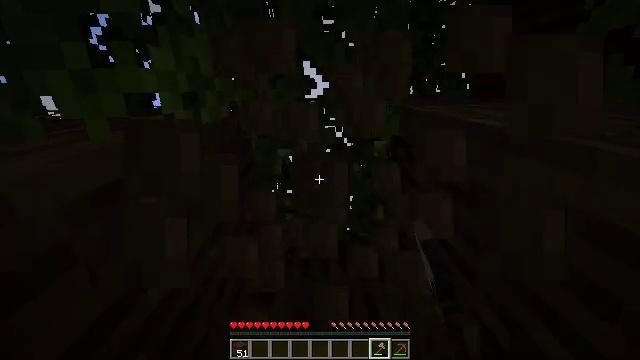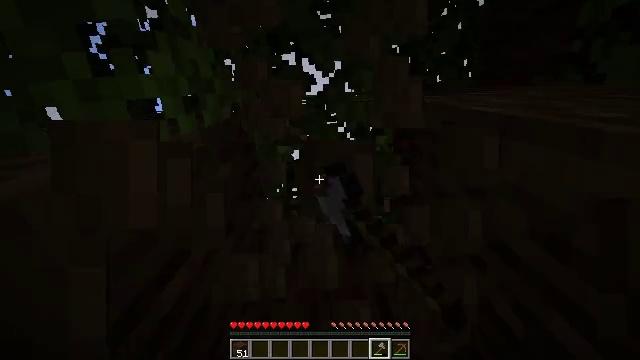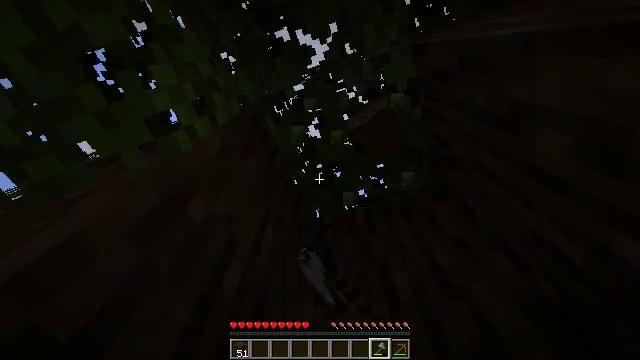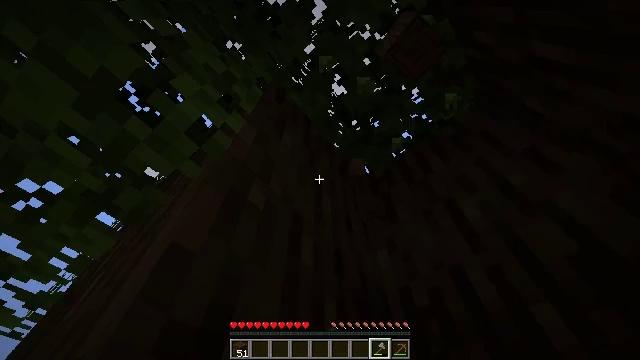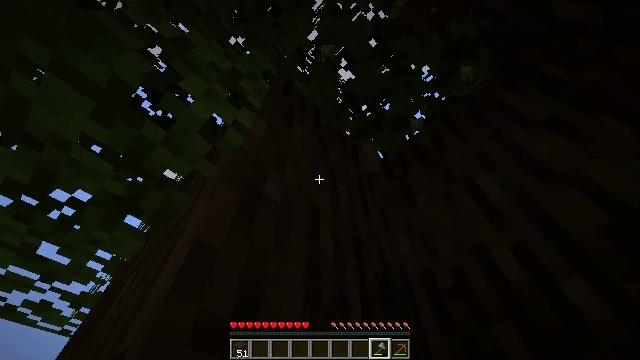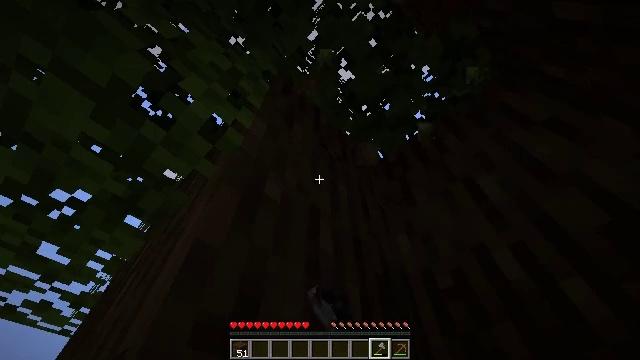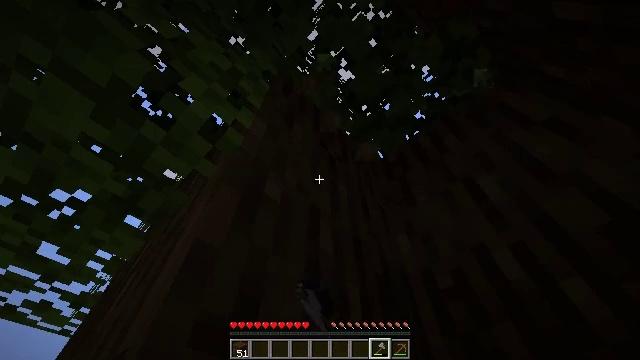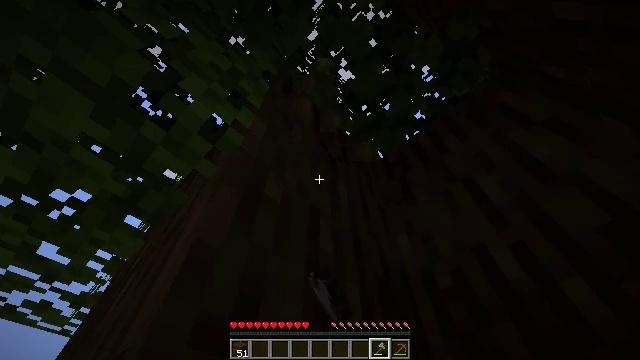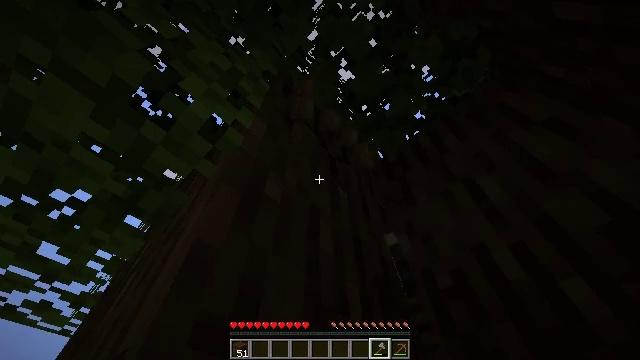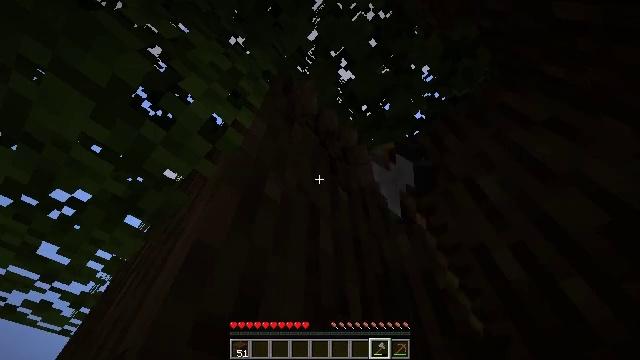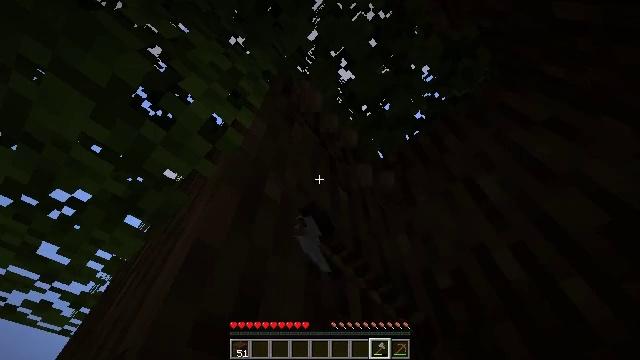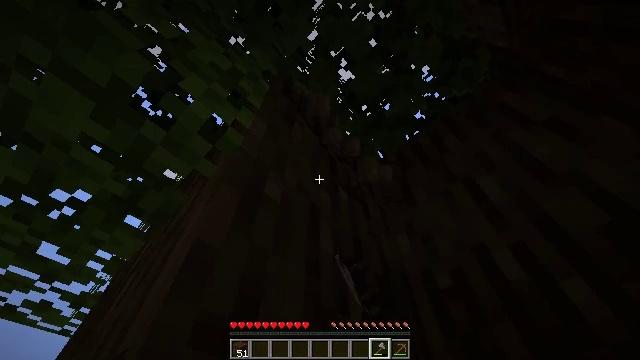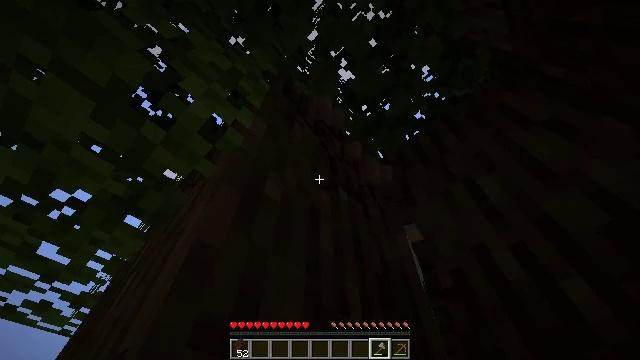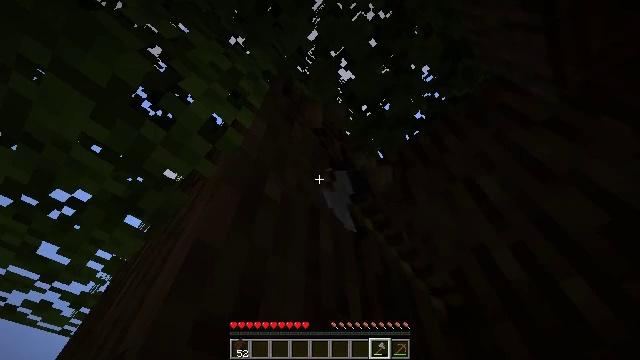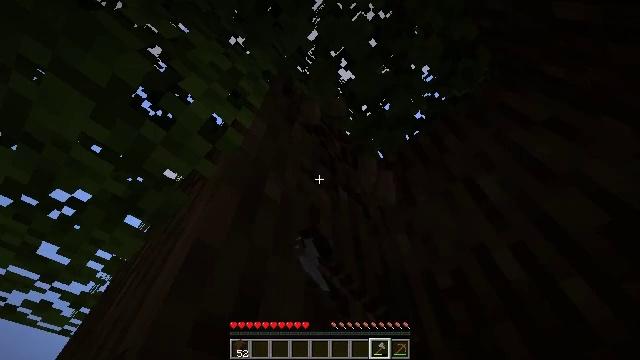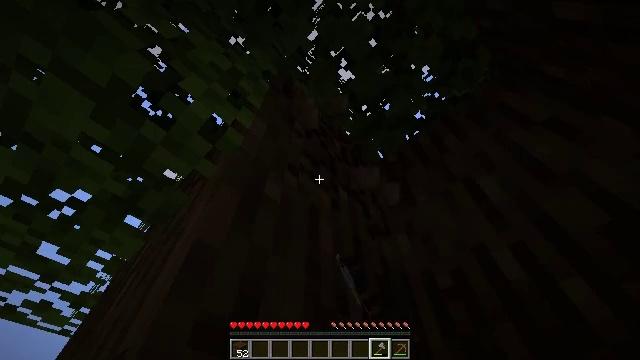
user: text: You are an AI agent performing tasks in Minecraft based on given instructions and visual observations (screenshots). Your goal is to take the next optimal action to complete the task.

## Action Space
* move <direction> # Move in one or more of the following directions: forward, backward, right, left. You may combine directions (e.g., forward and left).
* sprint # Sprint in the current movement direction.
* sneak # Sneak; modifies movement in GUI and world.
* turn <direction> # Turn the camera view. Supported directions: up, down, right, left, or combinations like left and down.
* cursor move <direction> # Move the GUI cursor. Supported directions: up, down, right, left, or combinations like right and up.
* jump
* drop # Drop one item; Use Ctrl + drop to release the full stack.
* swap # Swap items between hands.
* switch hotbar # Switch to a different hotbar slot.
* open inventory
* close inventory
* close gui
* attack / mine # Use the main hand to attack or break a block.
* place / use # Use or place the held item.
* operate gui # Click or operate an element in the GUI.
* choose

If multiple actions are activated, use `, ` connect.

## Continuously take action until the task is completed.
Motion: motion action
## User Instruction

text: Harvest dark oak log for resources.
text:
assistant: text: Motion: sneak, turn left, attack / mine
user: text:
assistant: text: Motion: sneak, turn left and down, attack / mine
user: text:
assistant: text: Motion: sneak, turn left and down, attack / mine
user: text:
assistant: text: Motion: sneak, turn left and down, attack / mine
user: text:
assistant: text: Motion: sneak, attack / mine
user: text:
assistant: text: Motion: sneak, attack / mine
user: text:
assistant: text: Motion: sneak, attack / mine
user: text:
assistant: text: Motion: sneak, attack / mine
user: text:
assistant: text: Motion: sneak, attack / mine
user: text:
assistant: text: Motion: sneak, attack / mine
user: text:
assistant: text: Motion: sneak, attack / mine
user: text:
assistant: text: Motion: sneak, attack / mine
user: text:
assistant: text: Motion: sneak, attack / mine
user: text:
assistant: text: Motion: sneak, attack / mine
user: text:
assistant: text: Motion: sneak, attack / mine
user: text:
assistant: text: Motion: sneak, attack / mine
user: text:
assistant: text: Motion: sneak, attack / mine
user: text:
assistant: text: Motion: sneak, attack / mine
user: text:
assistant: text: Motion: sneak, attack / mine
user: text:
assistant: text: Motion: sneak, attack / mine
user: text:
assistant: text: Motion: sneak, attack / mine
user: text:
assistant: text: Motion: sneak, attack / mine
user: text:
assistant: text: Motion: sneak, attack / mine
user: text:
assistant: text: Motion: sneak, turn down, attack / mine
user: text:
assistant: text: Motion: sneak, turn right and down, attack / mine
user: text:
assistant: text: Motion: sneak, attack / mine
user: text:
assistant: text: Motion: sneak, attack / mine
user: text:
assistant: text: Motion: sneak, attack / mine
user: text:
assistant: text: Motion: sneak, attack / mine
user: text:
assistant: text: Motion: sneak, attack / mine